Question: I have a linq query as:
'''
var leaveDetails = (from l in leaveList
group l by new {l.LeaveDateStart.Year, l.LeaveType}
into yearGroup
select new
{
yearGroup.Key.Year,
yearGroup.Key.LeaveType,
LeaveTaken = yearGroup.Sum(l => EntityFunctions.DiffDays(l.LeaveDateStart, l.LeaveDateEnd))
}).ToList();
'''
With the results shown below:

However I want to group by distinct year. So that for each unique year I have a list of leave types and the leave days taken.
I have tried doing it in the front-end in javascript but it looks messy. Is there a way I can do it in C# or the linq query. Thanks
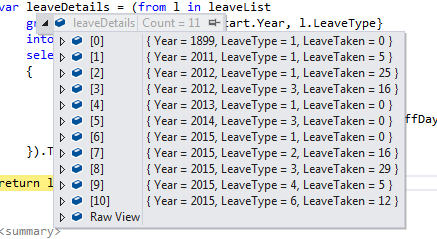
Answer: You have a current result which is grouped by year and leave-type. You can simply group your current result by year, and select the leave-type and leave-taken as value-per-group.
Like this (note: haven't tested it):
'''
var leaveDetailsPerYear = (from l in leaveDetails
group l by l.Year
into yearGroup
select new {
Year = yearGroup.Key,
Data = yearGroup.ToList()
}
)
.ToList();
'''